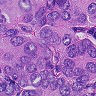
Metastatic tissue present: yes